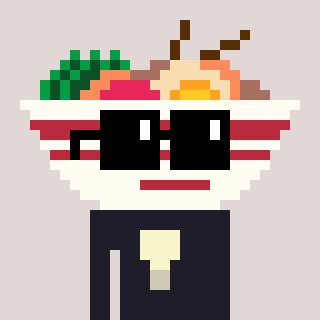
a pixel art character with square black sunglasses, a noodles-shaped head and a grayscale-colored body on a warm background